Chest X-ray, PA view. Patient: 66 years old, sex M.
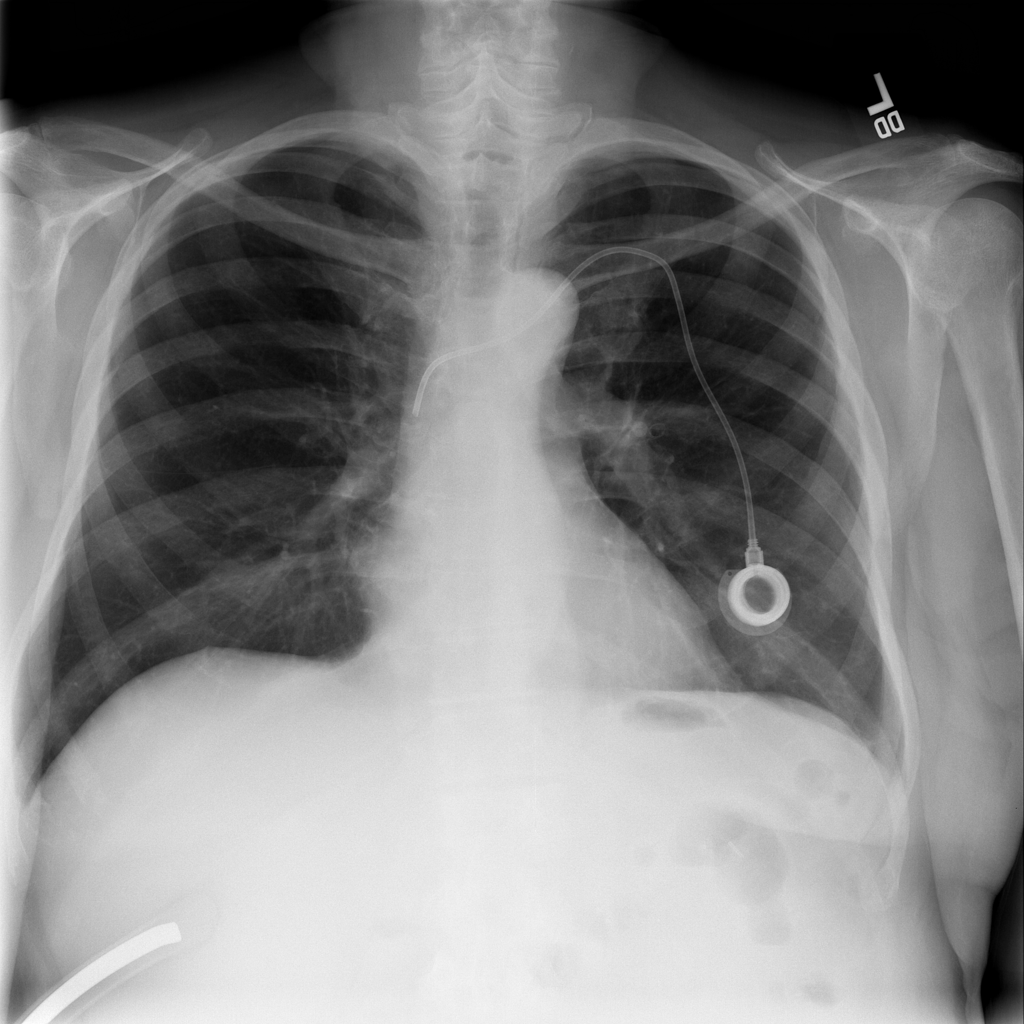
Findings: No Finding